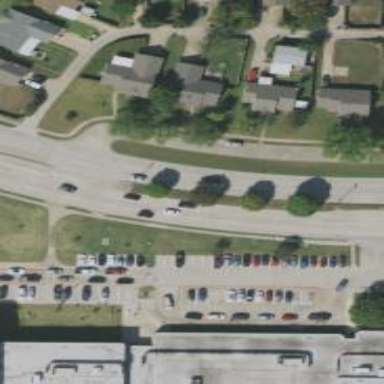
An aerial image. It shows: Secondary road with separate sidewalks.